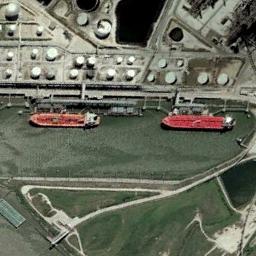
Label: ship